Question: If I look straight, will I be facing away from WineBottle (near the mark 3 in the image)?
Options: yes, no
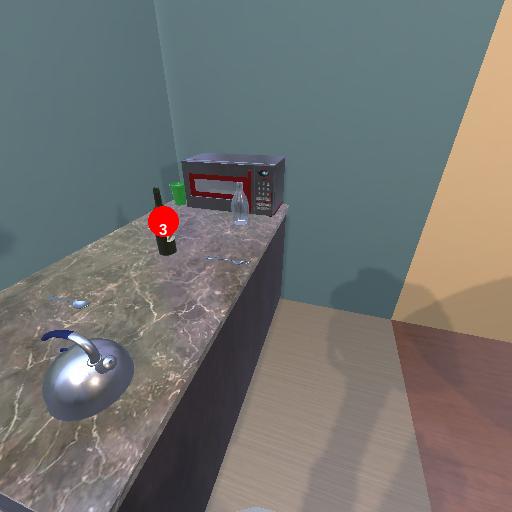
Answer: yes